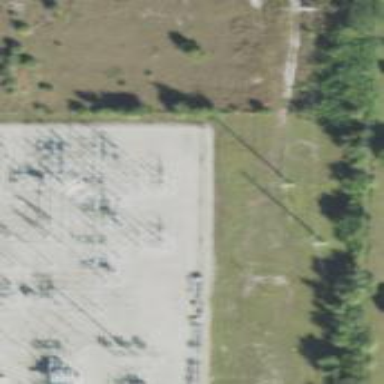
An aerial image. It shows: H-frame power tower with distinctive design.